Question: Today I have set up a new site with ColdFusion 10 and IIS . My project uses URL rewriting , I have installed "urlrewrite2.exe" . After that I have imported 'httpd.conf' file given by the client to the site .
When I am browsing my site , the homepage is opening but on clicking on any link it throws error .
Please help how can I fix this issue ? and why it is searching 'jakarta\isapi_redirect.dll'?
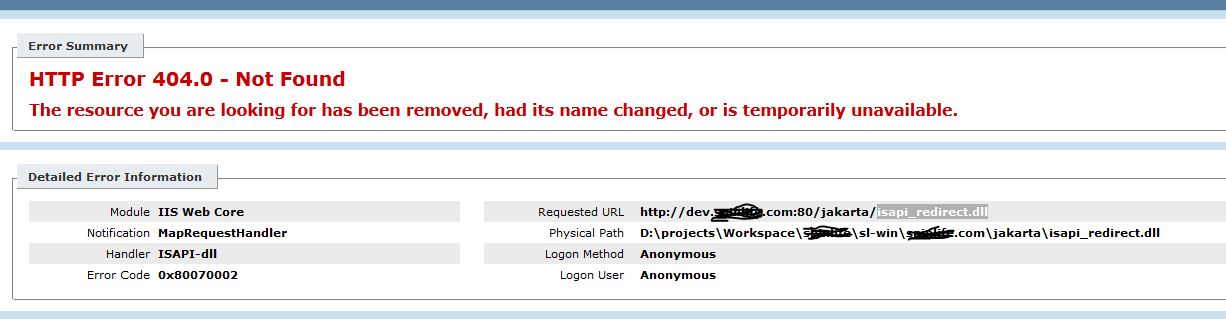
Answer: Create a virtual directory named 'jakarta' and point it to '{ColdFusion Root}/config/wsconfig/1'